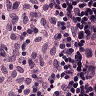
Metastatic tissue present: no